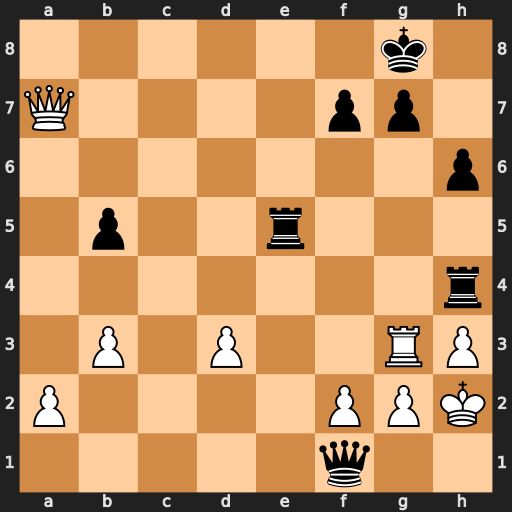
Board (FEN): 6k1/Q4pp1/7p/1p2r3/7r/1P1P2RP/P4PPK/5q2
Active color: w
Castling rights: -
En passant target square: -
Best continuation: Qb8+ Kh7 Qxe5